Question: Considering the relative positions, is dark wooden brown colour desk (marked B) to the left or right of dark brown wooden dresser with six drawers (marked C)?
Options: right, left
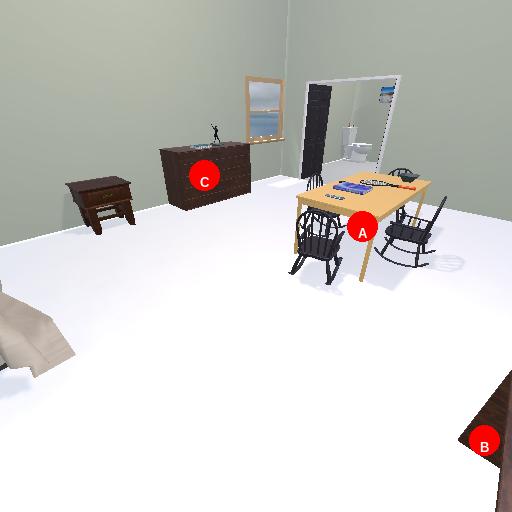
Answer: right